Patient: sex M, age 44
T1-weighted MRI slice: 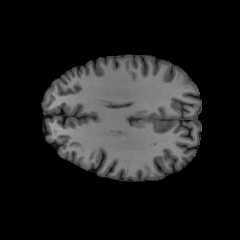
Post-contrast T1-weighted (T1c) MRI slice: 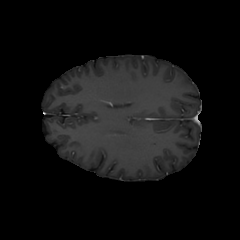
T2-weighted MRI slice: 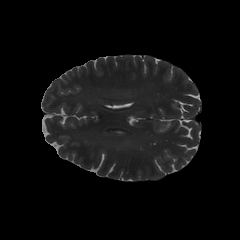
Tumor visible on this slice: no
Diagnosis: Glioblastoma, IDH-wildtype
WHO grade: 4